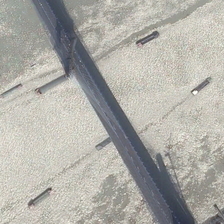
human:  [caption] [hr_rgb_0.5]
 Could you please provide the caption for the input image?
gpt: a bridge with two towers is over a brightly shining yellow river with ships .

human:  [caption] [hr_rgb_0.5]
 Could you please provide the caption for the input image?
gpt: the black narrow bridge spans the white wide river which has several ships on it .

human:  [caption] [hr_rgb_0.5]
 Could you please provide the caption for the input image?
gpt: a bridge with two towers is over a brightly shining yellow river with ships .

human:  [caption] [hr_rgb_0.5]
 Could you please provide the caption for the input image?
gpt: the bridge separates the saline alkali soil .

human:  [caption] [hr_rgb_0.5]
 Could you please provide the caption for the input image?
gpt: several boats are in a river with a bridge over it .